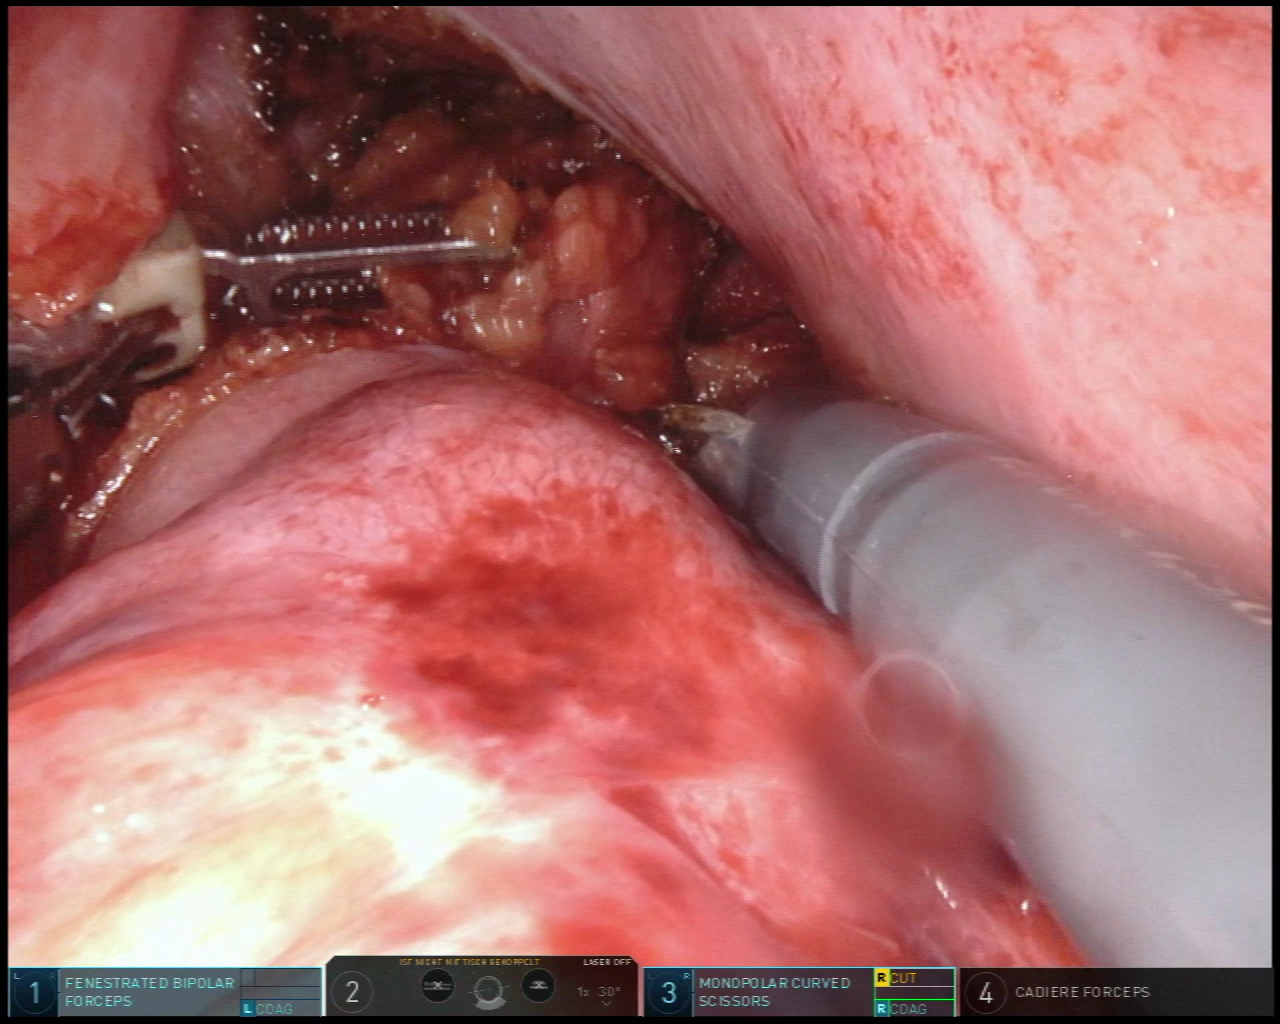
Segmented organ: vesicular_glands
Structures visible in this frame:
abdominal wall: no
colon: no
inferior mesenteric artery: no
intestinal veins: no
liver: no
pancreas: no
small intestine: no
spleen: no
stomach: no
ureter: no
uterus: no
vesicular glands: yes